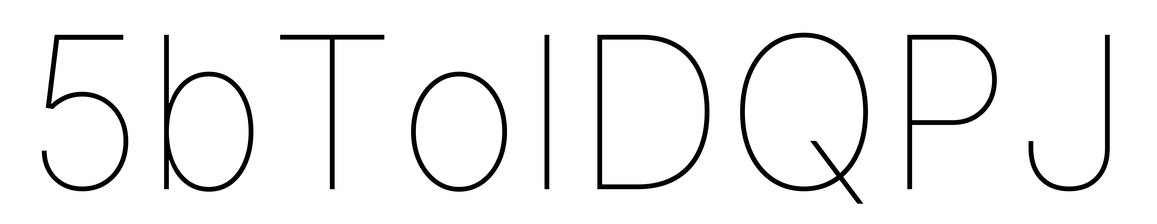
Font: Inter_Thin